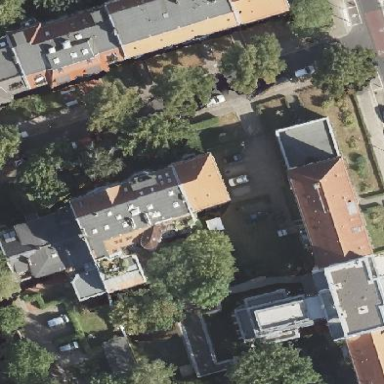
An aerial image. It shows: Building with apartments featuring unique double saltbox roof shape.